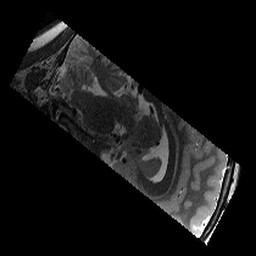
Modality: T2w
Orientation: sagittal
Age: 11
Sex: male
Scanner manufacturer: siemens
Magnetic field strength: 3 T
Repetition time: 9.23 s
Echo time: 0.067 s